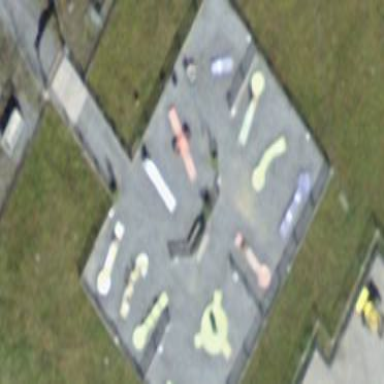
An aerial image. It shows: Miniature golf leisure land.